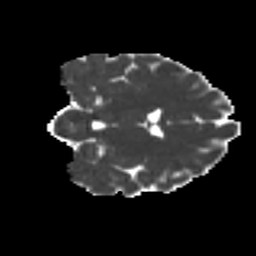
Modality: MD
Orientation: coronal
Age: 23
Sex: female
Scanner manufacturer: ge
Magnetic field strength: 3 T
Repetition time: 7.8 s
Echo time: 0.0609 s